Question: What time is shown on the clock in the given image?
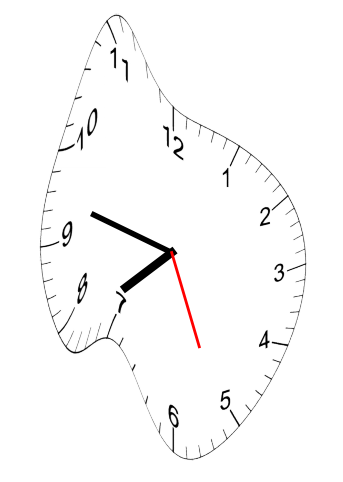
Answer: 07:47:26